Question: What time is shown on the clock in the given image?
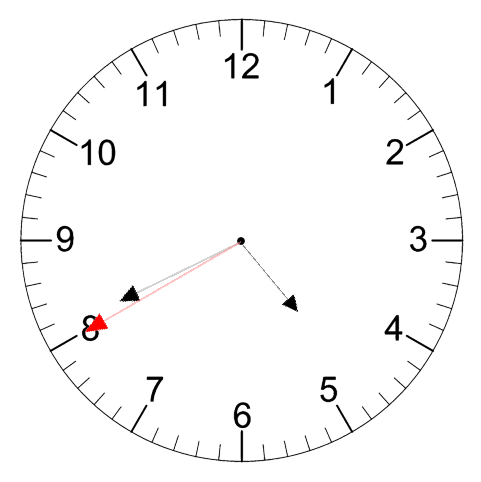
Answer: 04:40:40